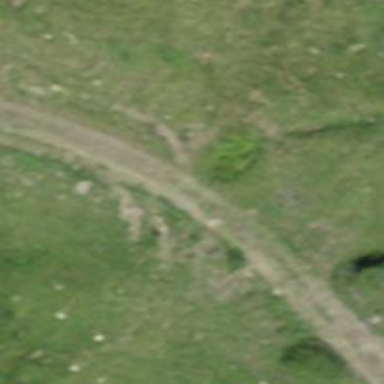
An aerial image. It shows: Track with grade 2 gravel surface.